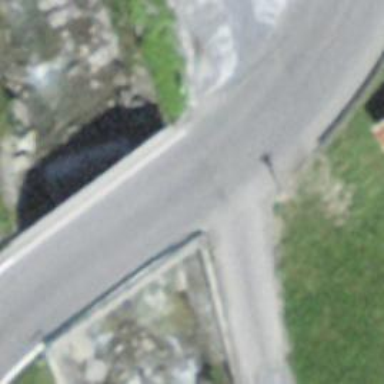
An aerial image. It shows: Tertiary road passing over bridge.